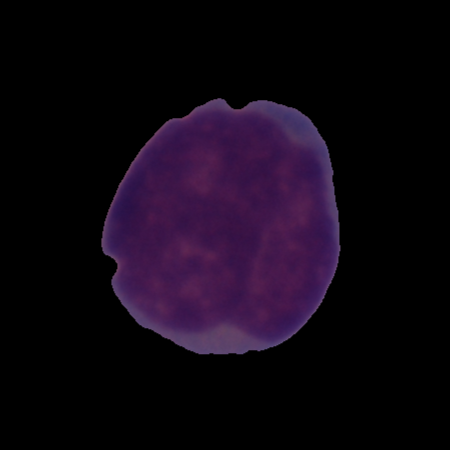
Label: cancer